八年级 · 度量几何学
如图, 在 Rt $\triangle A B C$ 中, $\angle C=90^{\circ}, E$ 是 $A B$ 上的点,

且 $A E=A C, D E \perp A B$ 交 $B C$ 于 $D, A C=6, B C=8, C D=3$.

(1)求 $D E$ 的长;

(2)求 $\triangle A D B$ 的面积.
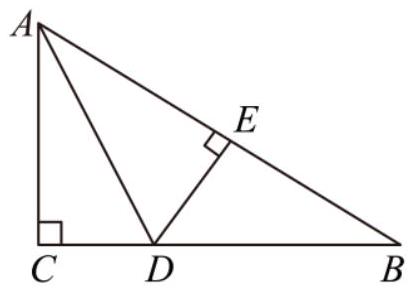
答案: （1）解： $\because \angle C=90^{\circ}, D E \perp A B$,
$\therefore \angle C=\angle A E D=90^{\circ}$,

在 Rt $\triangle A C D$ 和 Rt $\triangle A E D$ 中,

$\left\{\begin{array}{l}A C=A E \\ A D=A D\end{array}\right.$,

$\therefore R t \triangle A C D \cong R t \triangle A E D(H L)$,

$\therefore C D=D E=3$

(2) $\because \angle C=90^{\circ}, A C=6, \quad B C=8$,

$\therefore A B=\sqrt{A C^{2}+B C^{2}}=10$,

$\because D E=3$,

$\therefore \triangle A D B$ 的面积 $=\frac{1}{2} \times 10 \times 3=15$.